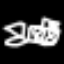
Label: octagon